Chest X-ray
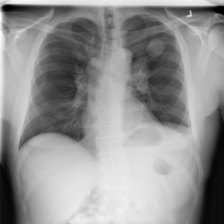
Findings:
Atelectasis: negative
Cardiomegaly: negative
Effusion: negative
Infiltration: negative
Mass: negative
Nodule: negative
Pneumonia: negative
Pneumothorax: negative
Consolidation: negative
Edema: negative
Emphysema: negative
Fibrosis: negative
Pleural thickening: negative
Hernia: negative